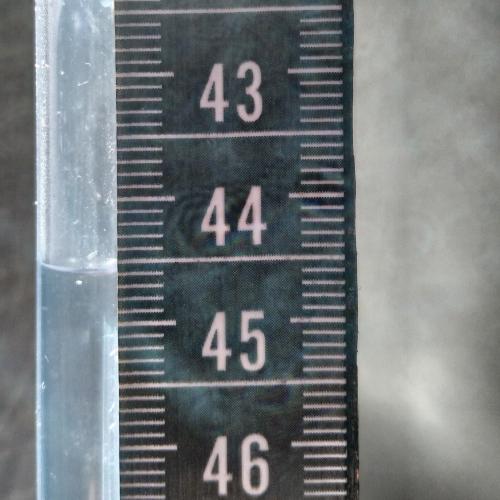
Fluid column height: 44.5 cm